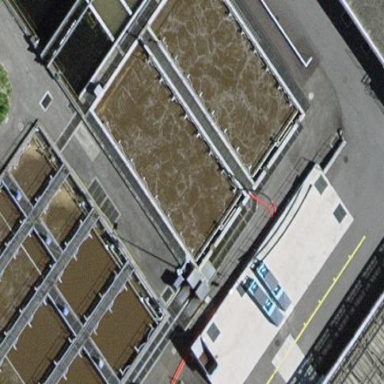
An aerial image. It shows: Sewage reservoir.